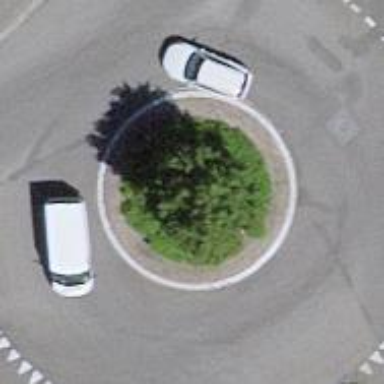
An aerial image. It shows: Secondary road made of asphalt leading to roundabout.